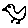
Label: bird